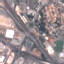
Land use / land cover class: Highway